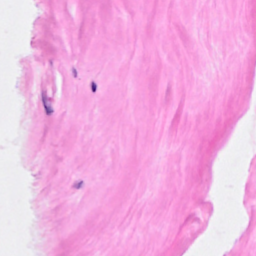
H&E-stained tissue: Breast